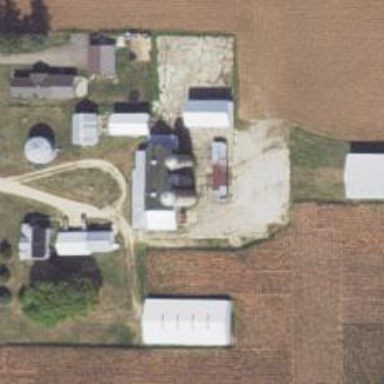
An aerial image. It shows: Silo.